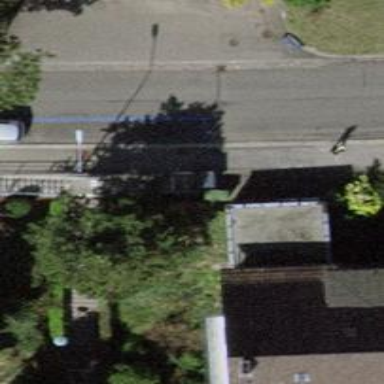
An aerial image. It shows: Road with steps.